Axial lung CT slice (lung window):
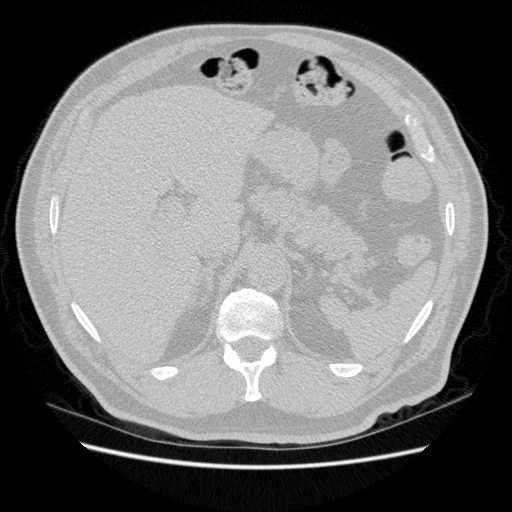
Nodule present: no